Question: I'm trying to create a scrollable menu with item in them
I want to be able to draw a custom background to the scroll and have it be fixed when I scroll among the items
to do the draw of the background I use
'''
@Override
protected void paintComponent(Graphics g) {
super.paintComponent(g);
if(background != null){
background.paintIcon(this,g);
}
}
'''
my problem when I try to set the JScrollBar container opacity to false I get a white background

as you can I see I want the background to be the same "surface" as the other parts.
any idea what is causing this problem?
Jason
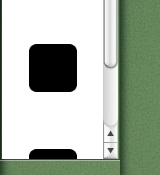
Answer: A common problem. You don't actually 'see' the JScrollPane, but the Viewport of the JScrollPane. You need to do all your GUI actions on the JScrollPane.getViewport() (or something like that)
So to make a JScrollPane transparent you would use JScrollPane.getViewport().setOpaque(false)